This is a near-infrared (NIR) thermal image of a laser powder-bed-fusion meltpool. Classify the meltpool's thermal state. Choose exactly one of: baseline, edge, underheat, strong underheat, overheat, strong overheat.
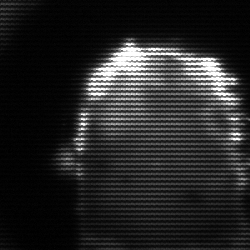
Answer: baseline